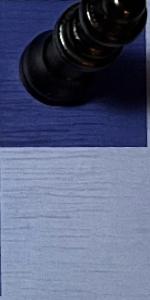
Label: Empty